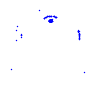
Particle: proton